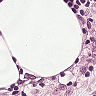
Metastatic tissue present: no